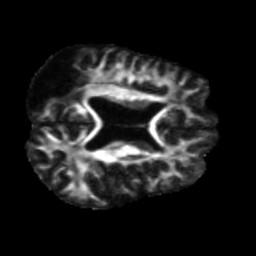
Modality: FA
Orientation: axial
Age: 68
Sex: male
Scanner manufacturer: siemens
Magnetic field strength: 3 T
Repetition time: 5.47 s
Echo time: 0.0854 s